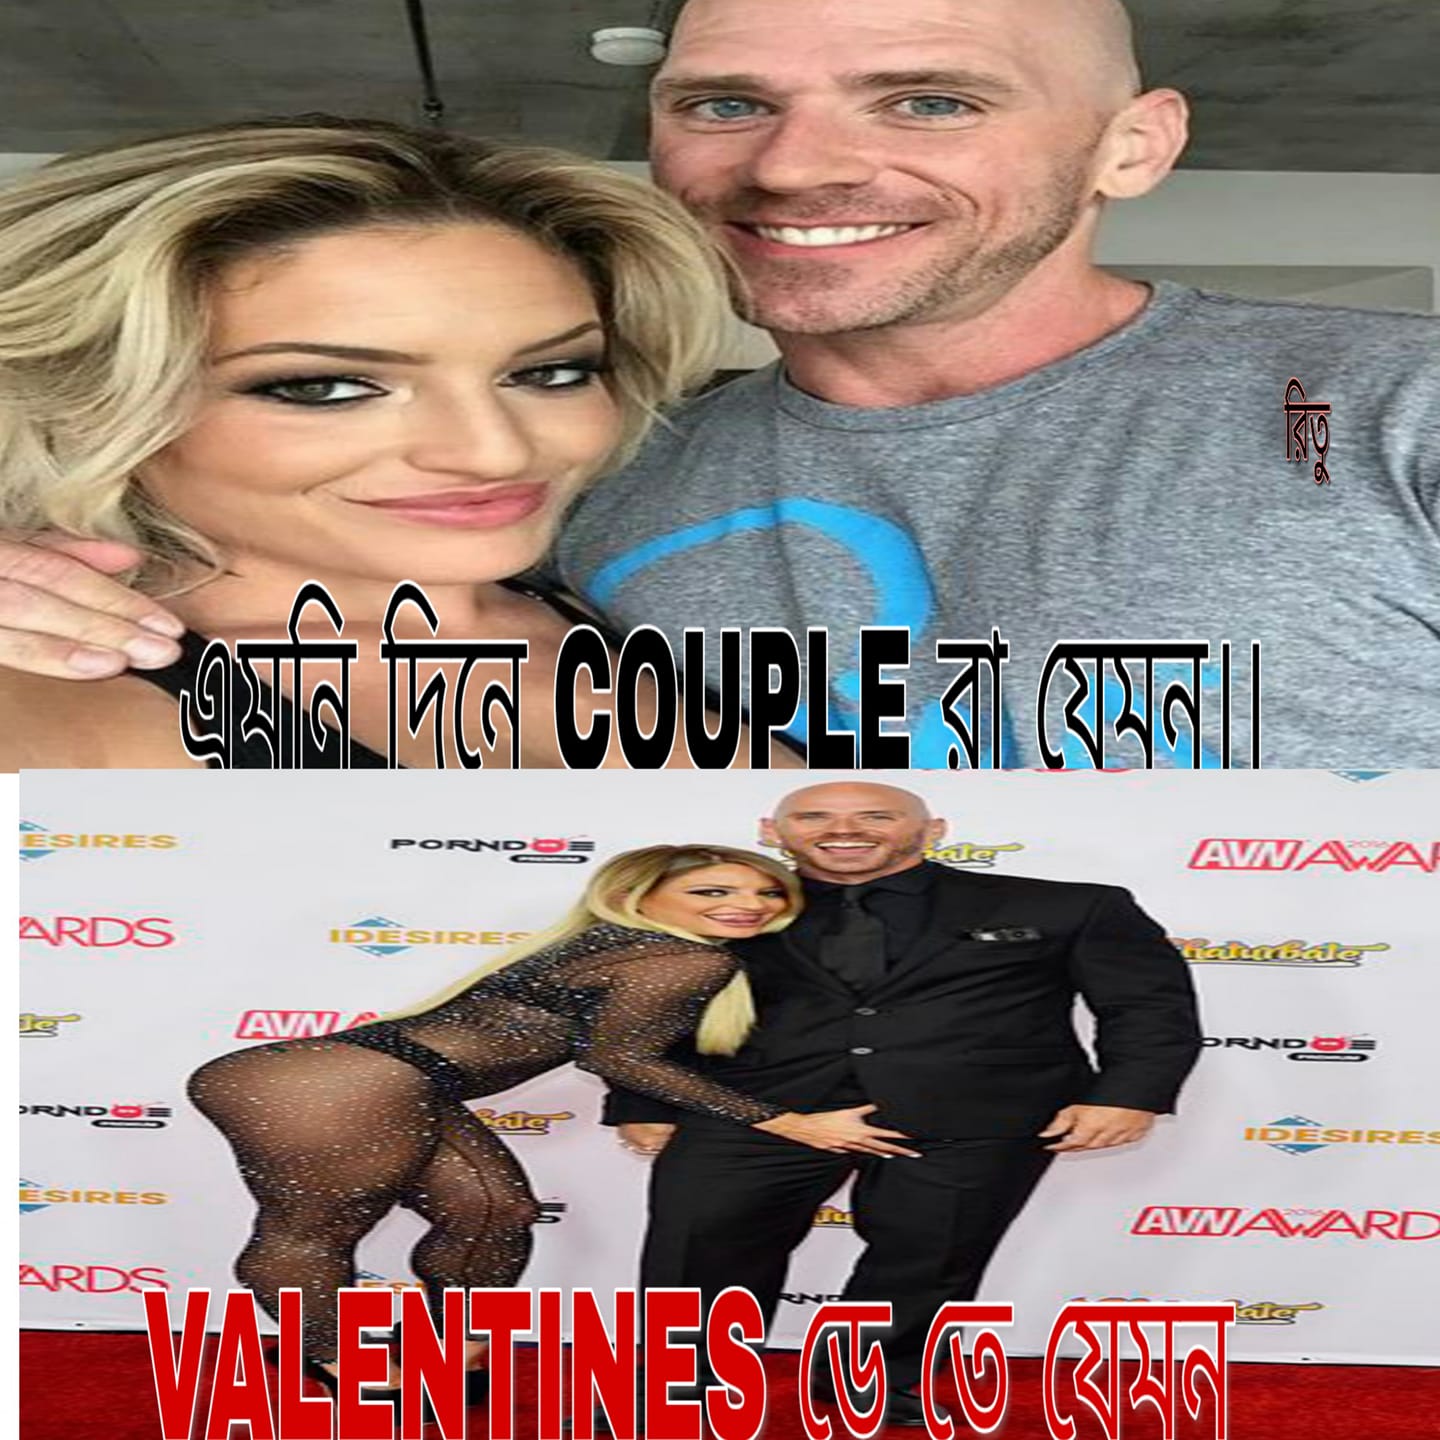
Caption: এমনি দিনে COUPLE রা যেমন ।।  VALENTINES  ডে তে যেমন
Label: hate